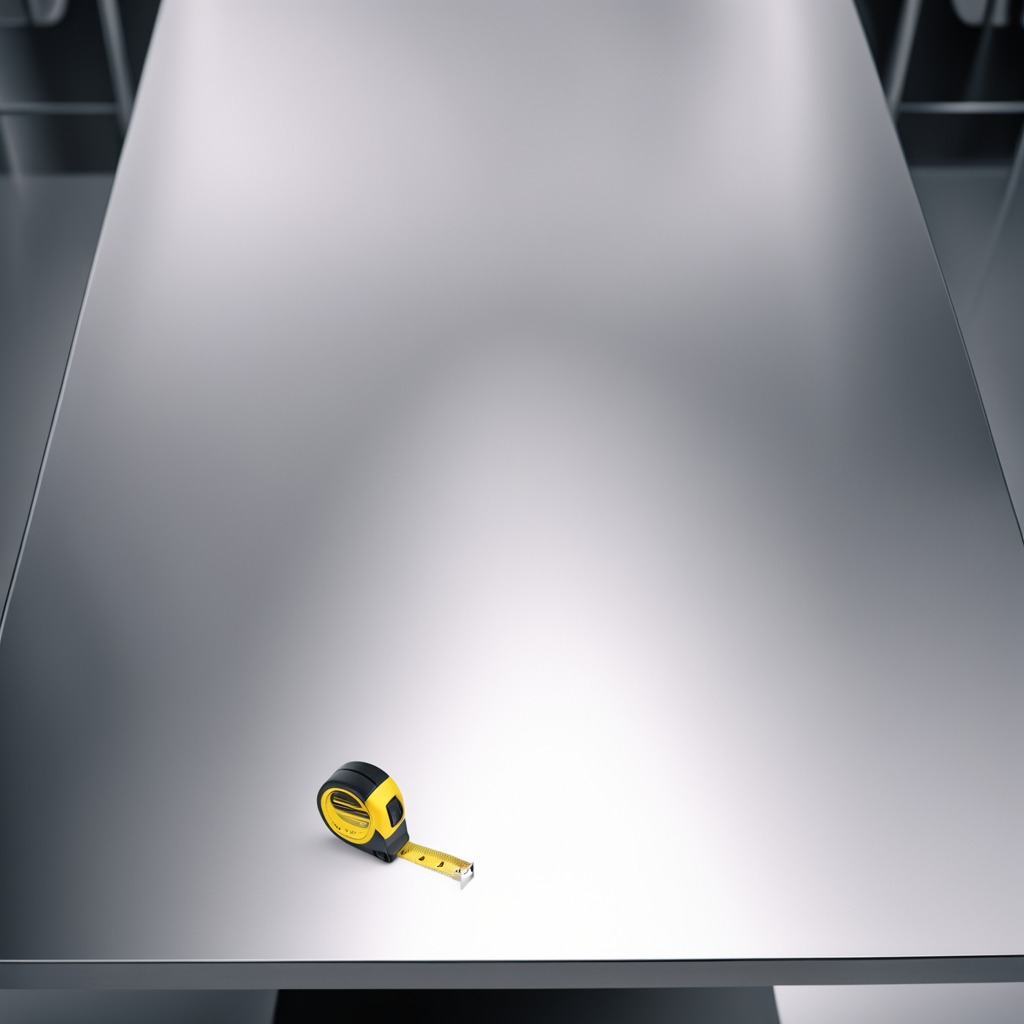
A measuring tape is lying on the stainless steel table in a high-end prototyping lab.